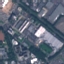
Label: Industrial